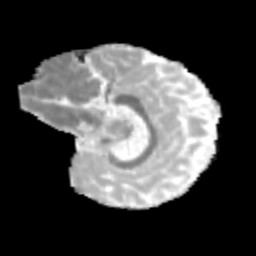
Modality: MD
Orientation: sagittal
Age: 12
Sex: female
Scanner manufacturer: siemens
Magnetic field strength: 3 T
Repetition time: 3.8 s
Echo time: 0.07 s